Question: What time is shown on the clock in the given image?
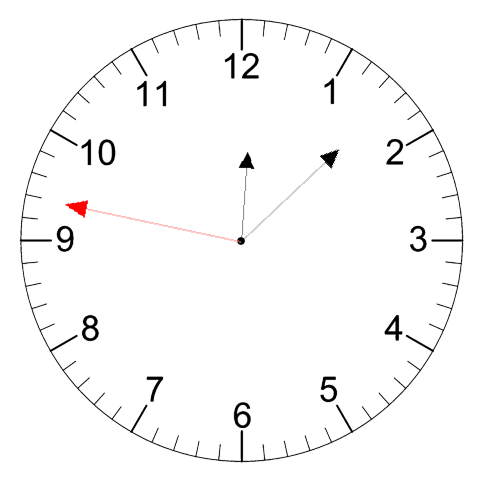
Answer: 12:07:47